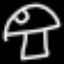
Label: mushroom